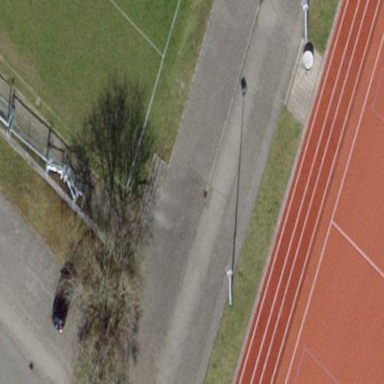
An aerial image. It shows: Track designated for long jump as part of leisure land area.